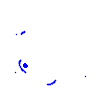
Particle: electron